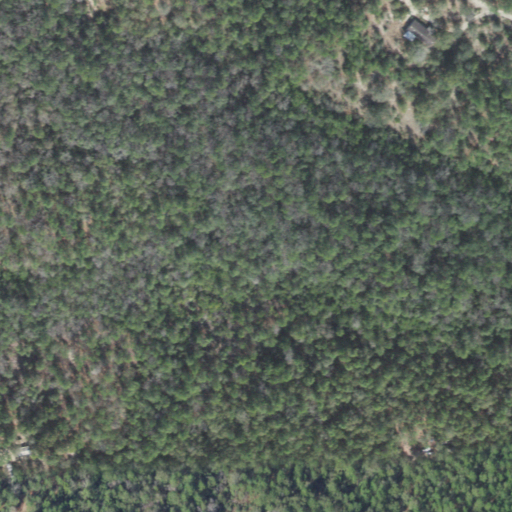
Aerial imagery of valley in Florida named Deer Head containing woody wetlands, evergreen forest, shrub, open development, and grassland